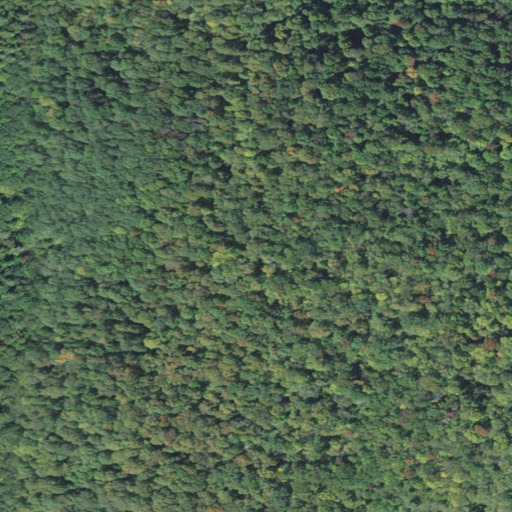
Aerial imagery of mountain in Vermont named Long Hill containing deciduous forest, mixed forest, and evergreen forest